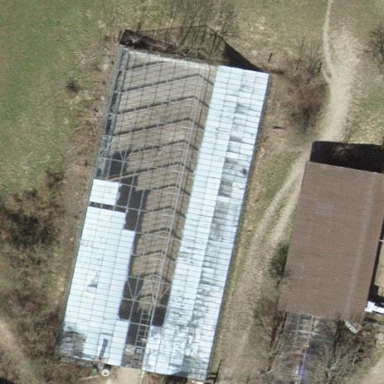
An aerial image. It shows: Greenhouse used for horticulture.